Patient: sex M, age 49
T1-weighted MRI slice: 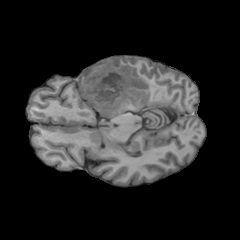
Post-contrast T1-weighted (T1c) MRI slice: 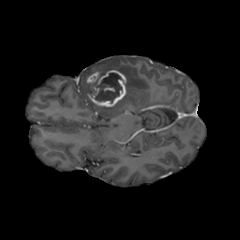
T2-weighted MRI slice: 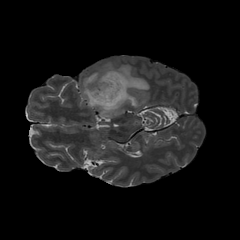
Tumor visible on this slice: yes
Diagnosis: Glioblastoma, IDH-wildtype
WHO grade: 4